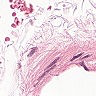
Metastatic tissue present: no